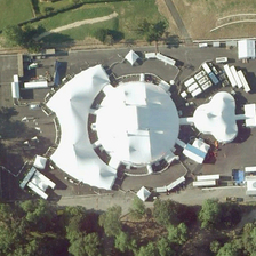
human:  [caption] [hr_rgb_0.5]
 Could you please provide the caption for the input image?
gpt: A white circle and an arch form the conference center, next to some small white buildings.

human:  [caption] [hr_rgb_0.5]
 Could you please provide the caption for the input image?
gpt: White circles and arcs form the conference center, next to several small white buildings.

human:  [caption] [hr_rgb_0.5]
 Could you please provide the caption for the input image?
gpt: White circles and arches form the conference center beside the small white building.

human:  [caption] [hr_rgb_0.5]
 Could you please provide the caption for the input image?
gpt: White circles and arcs form the conference center, surrounded by some green plant belts.

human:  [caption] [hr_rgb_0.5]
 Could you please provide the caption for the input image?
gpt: White circles and arches form the conference center beside the green plant belt.